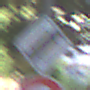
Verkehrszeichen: EndeVorfahrtsstrasse
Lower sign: Ueberholverbot
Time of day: MorningAfternoon
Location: Outdoor (Suburban)
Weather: PartlyCloudy
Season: NotSpecified
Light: Natural